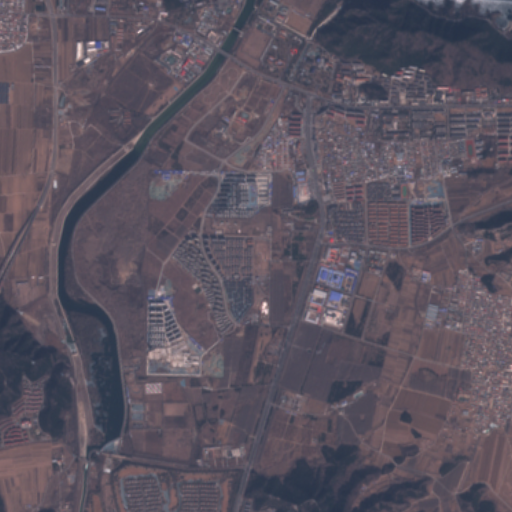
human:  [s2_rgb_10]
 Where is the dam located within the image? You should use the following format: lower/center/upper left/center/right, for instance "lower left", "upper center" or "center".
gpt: The dam is located in the upper right of the image.
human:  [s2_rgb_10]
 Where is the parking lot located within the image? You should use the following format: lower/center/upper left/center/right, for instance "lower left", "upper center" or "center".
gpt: The parking lot is located in the upper right of the image.
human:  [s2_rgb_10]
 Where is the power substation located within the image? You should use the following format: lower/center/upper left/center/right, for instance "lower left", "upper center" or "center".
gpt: The power substation is located in the center right of the image.
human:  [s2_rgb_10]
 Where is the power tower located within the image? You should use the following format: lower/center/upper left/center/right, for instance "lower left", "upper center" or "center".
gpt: The power tower is located in the upper left of the image.
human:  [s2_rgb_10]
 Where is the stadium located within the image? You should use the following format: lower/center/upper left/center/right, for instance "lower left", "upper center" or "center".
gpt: The stadium is located in the upper right of the image.
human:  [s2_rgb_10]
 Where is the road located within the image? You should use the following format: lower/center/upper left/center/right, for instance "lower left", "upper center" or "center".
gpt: There is no road in the image.